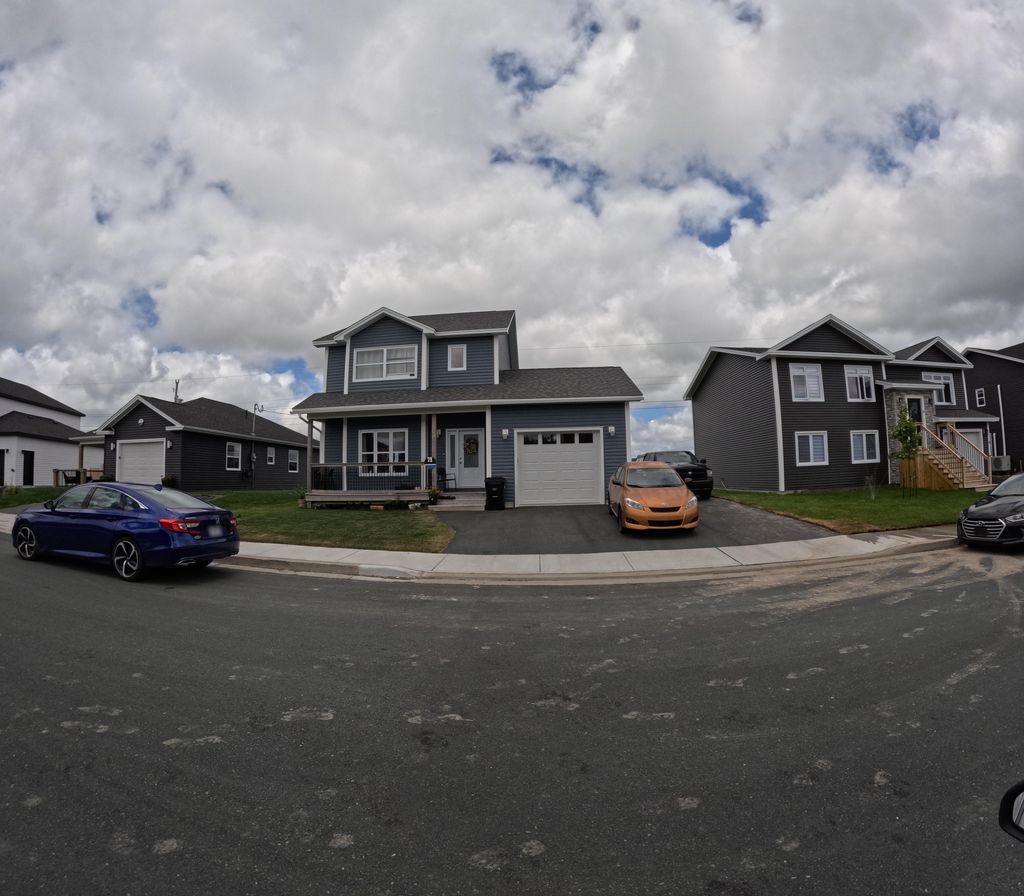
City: st_johns